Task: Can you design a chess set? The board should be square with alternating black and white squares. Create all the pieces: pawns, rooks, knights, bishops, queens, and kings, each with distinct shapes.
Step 2181:
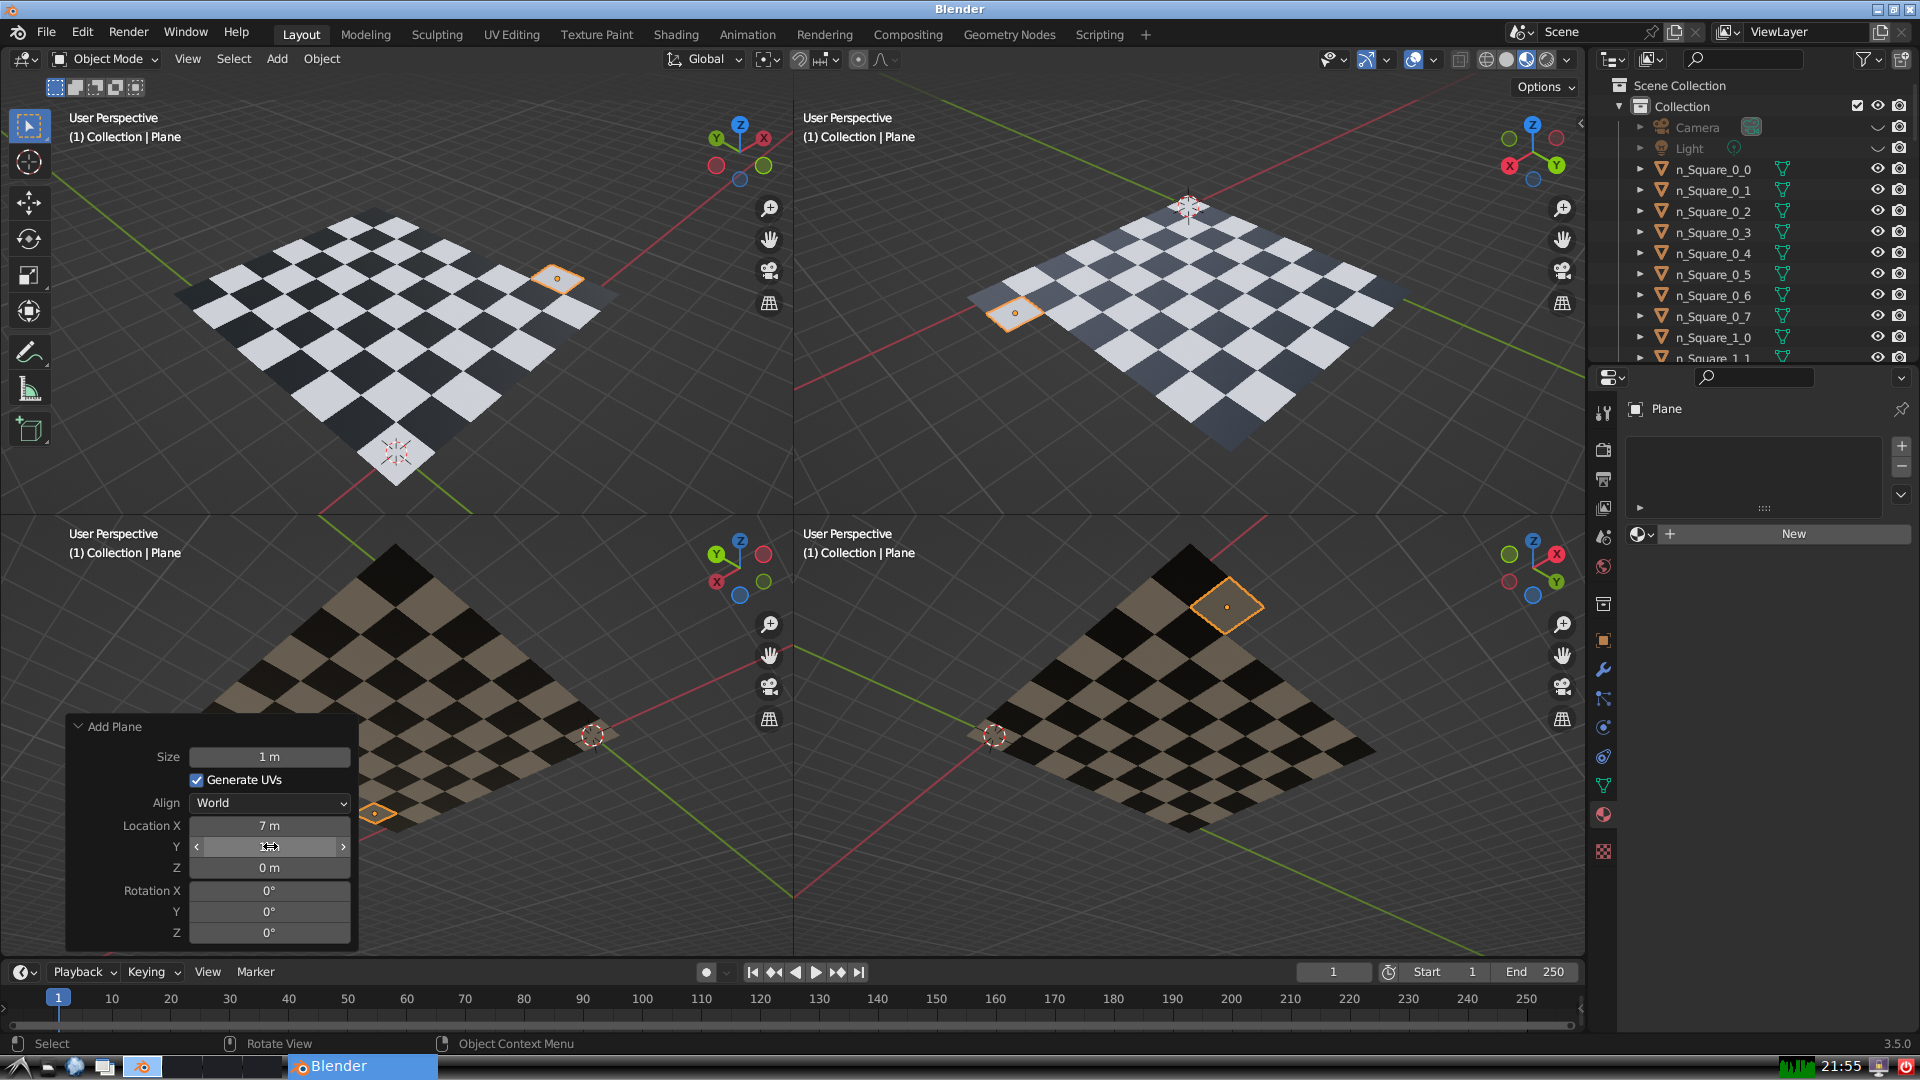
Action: {"mouse_move": [270, 867]}